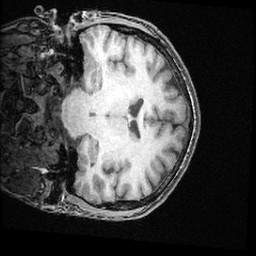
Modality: T1w
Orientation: coronal
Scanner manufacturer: ge
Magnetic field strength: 3 T
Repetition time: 0.008572 s
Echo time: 0.003384 s